Interaction volume radius: 5 \u00c5
Interaction volume height: 25 \u00c5
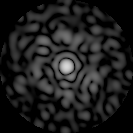
Disorder parameter: 0.7851